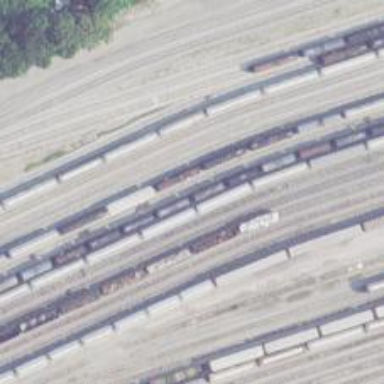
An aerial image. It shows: Railway yard.